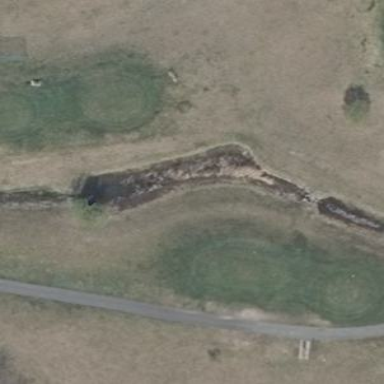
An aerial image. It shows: Water hazard on golf course.